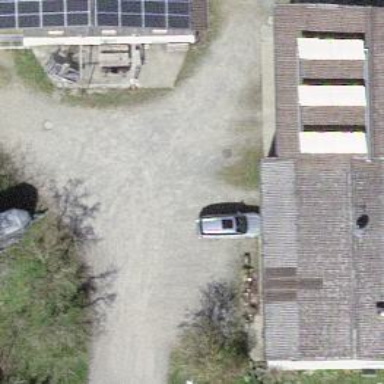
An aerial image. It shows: Cafe.